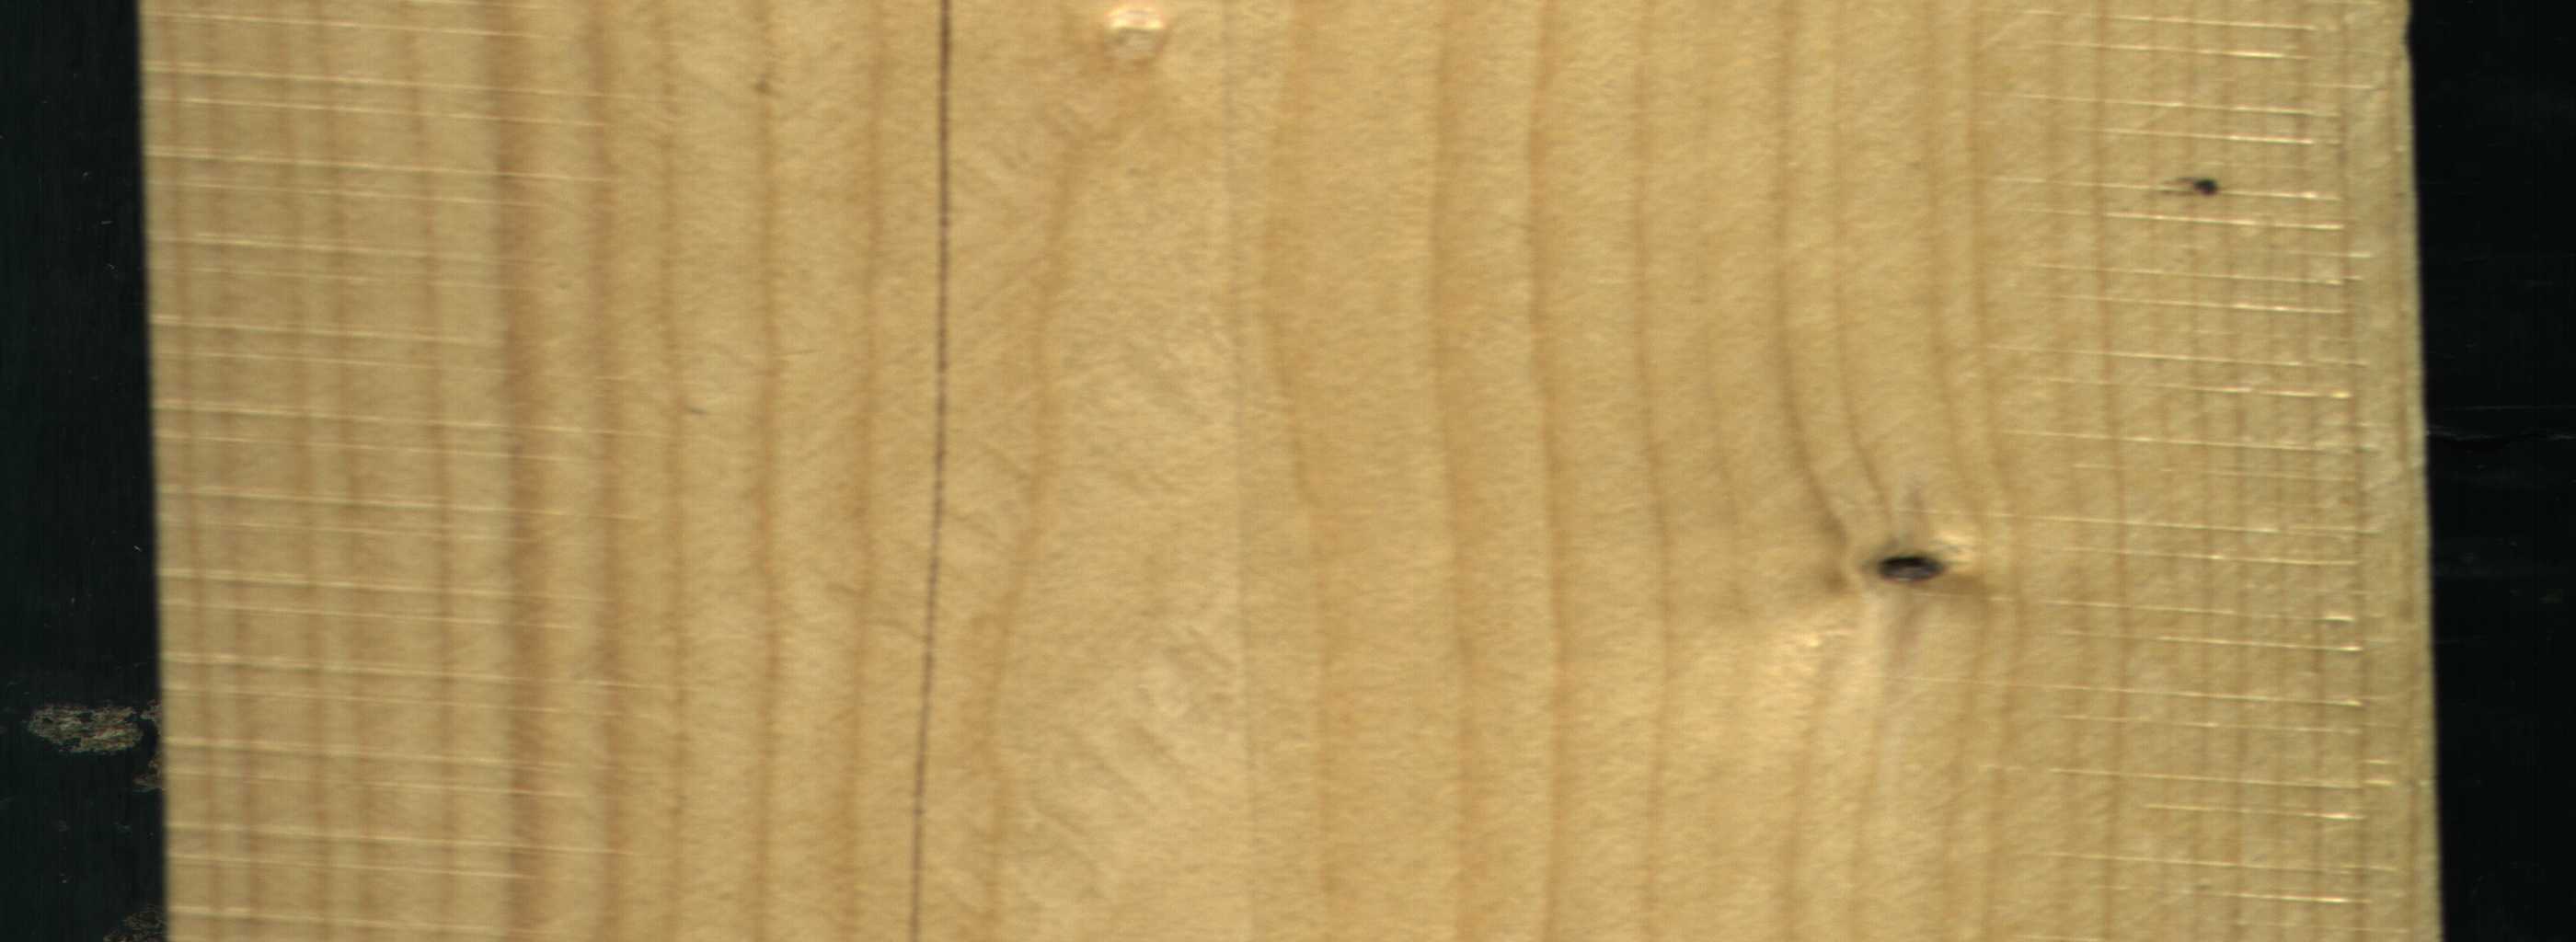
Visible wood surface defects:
Crack
Dead_Knot